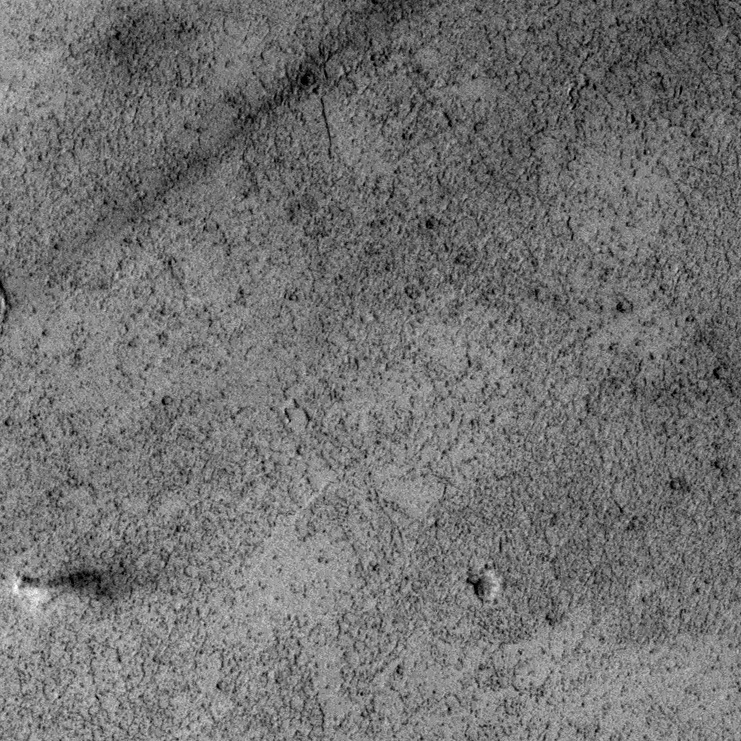
Label: dustdevil